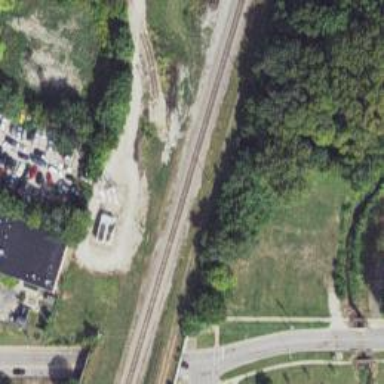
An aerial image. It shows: Abandoned railway spur.